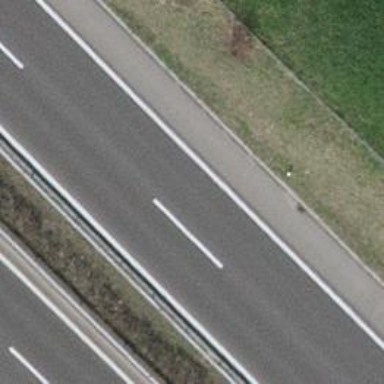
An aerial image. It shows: Asphalt motorway.